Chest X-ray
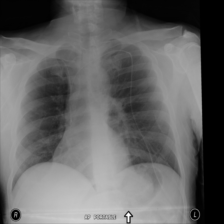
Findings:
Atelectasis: negative
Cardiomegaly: negative
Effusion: negative
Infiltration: negative
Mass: negative
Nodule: negative
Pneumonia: negative
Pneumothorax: negative
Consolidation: negative
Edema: negative
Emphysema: negative
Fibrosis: negative
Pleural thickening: negative
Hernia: negative